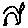
Label: cat